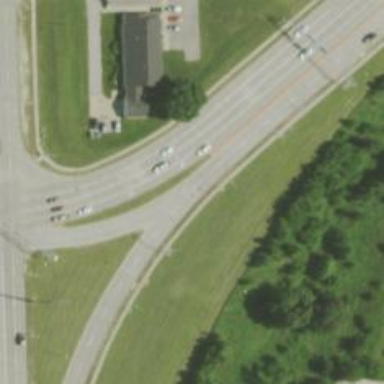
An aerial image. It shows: Primary link highway.